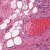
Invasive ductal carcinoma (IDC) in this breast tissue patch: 0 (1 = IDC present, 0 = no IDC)